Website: slack
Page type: newsletter-management
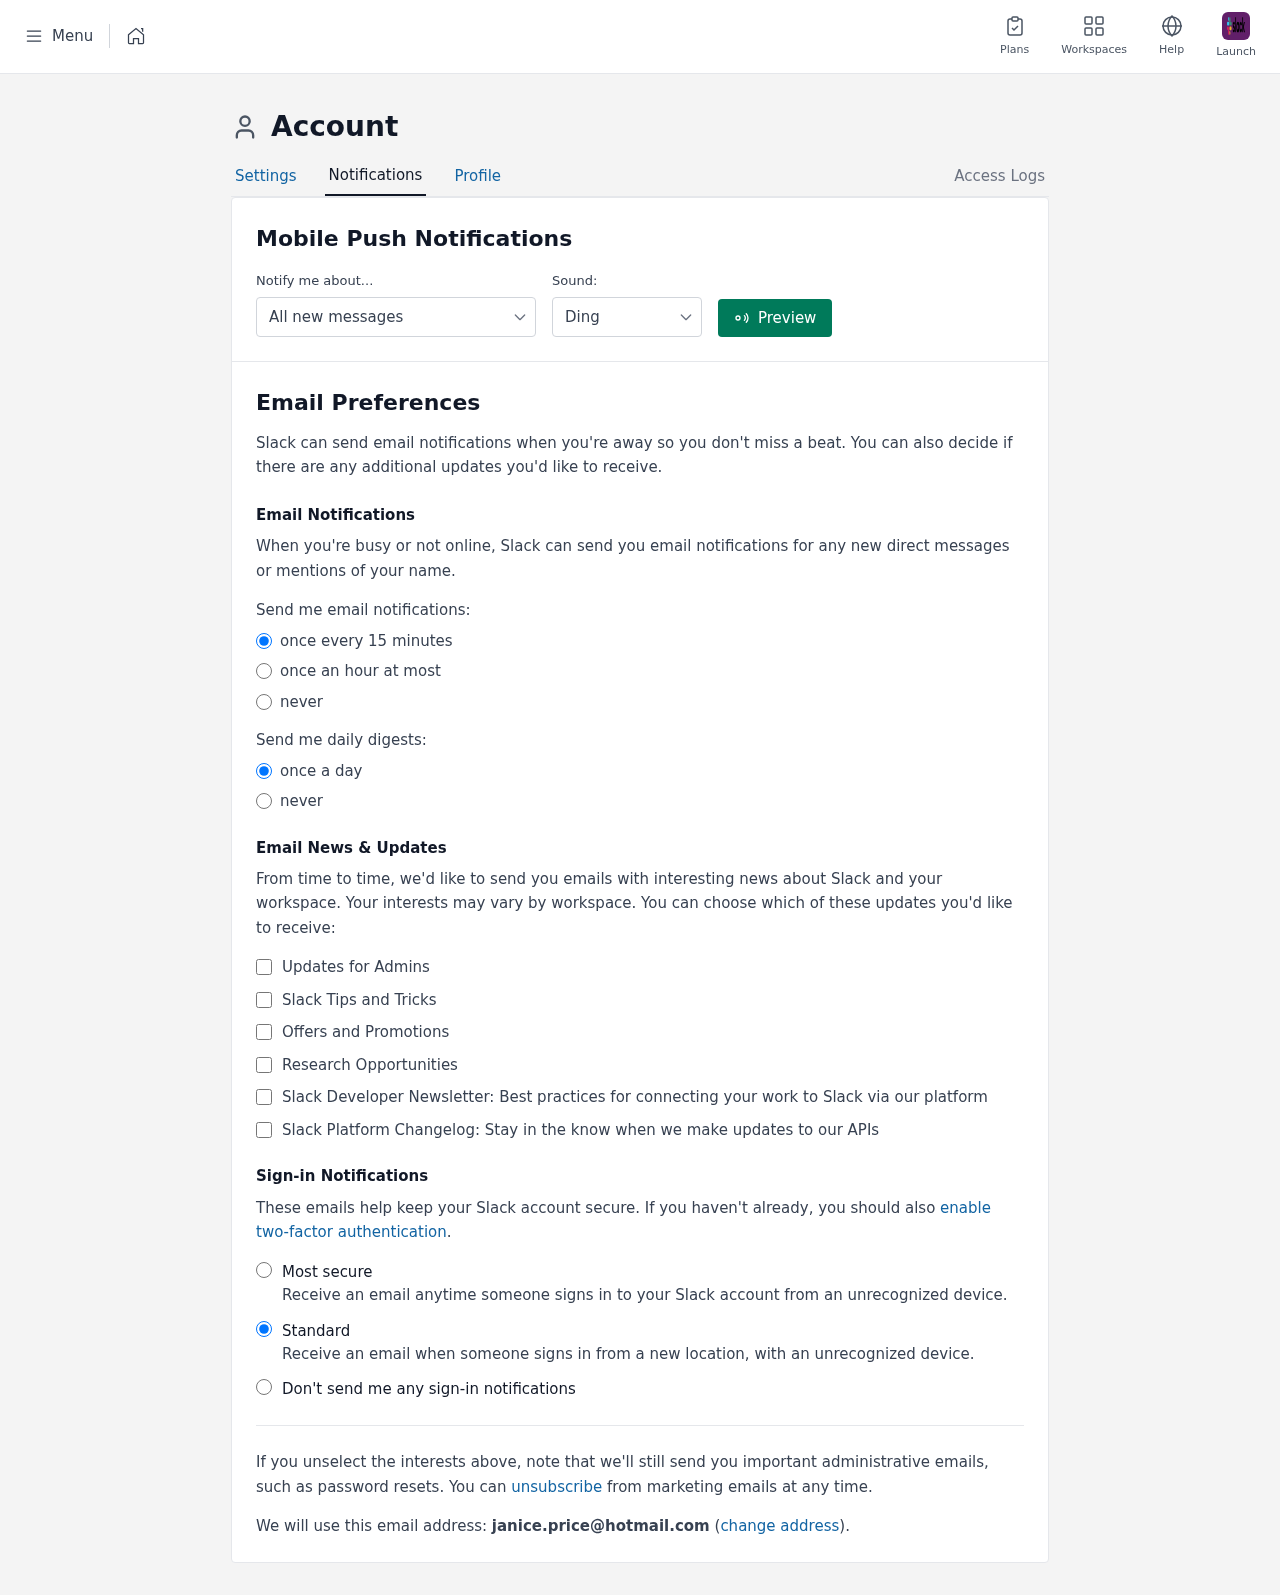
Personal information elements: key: PII_EMAIL
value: janice.price@hotmail.com